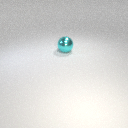
large cyan metal sphere